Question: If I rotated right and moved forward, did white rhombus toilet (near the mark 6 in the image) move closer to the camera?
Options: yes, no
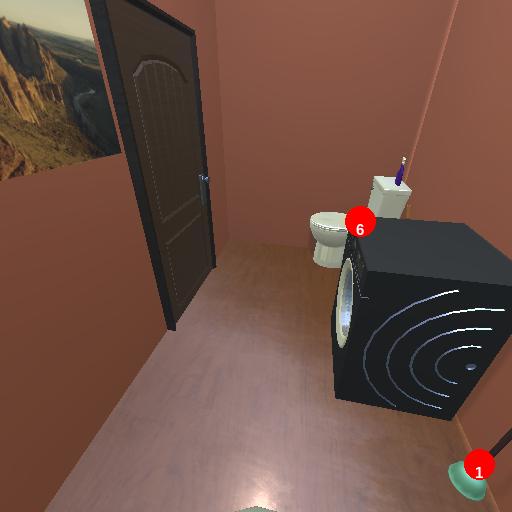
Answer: yes